Question: In Android, I have a listview that uses a custom adapter to change the look of each row of the listview. However, I need to find a way to use and adapter to be able to multiple different layouts for specific squares. I would also like to be able to use Headers which I have never used. I would like it to look something like this layout here:

How can I best do this? Thanks!
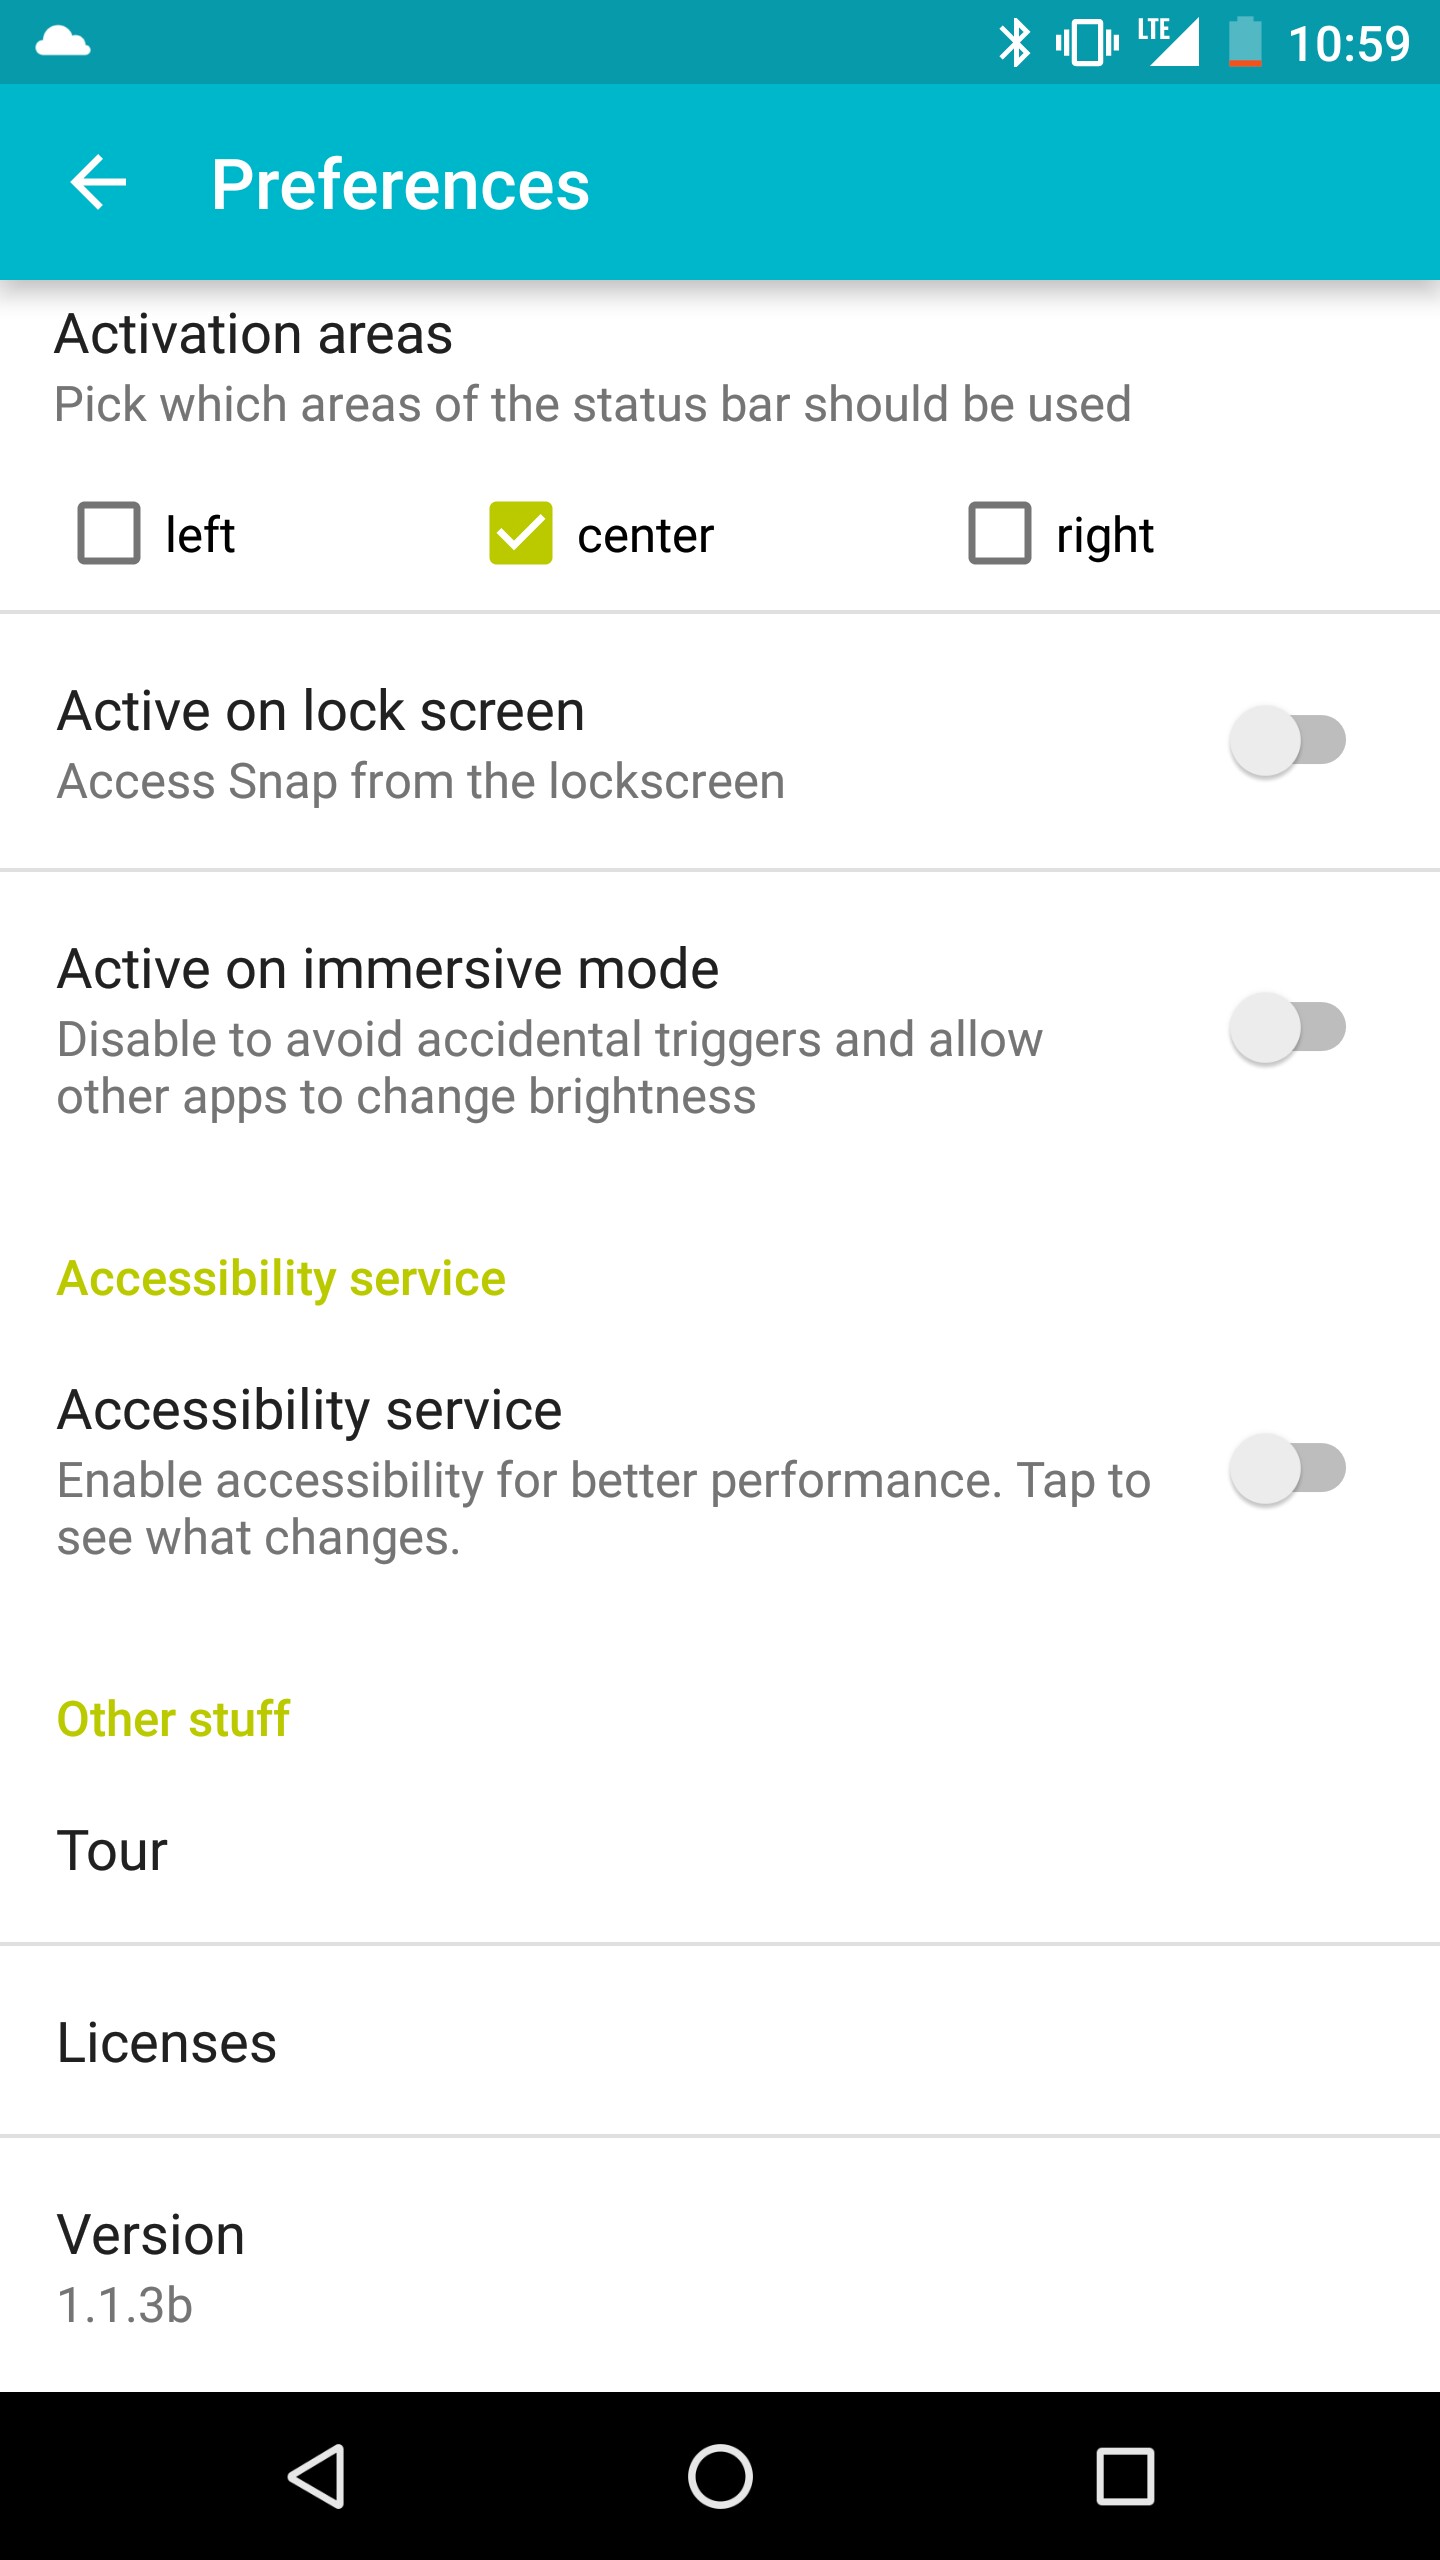
Answer: ListView is use for layout which contains a list of objects which the same layout for each row. In your case I think you should design a layout exactly what you want, do not use ListView.